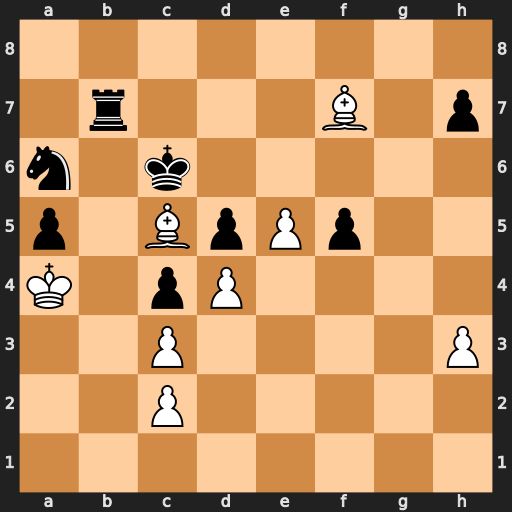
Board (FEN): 8/1r3B1p/n1k5/p1BpPp2/K1pP4/2P4P/2P5/8
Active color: w
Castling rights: -
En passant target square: -
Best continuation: Be8+ Kc7 Bd6+ Kb6 e6 Nc7 Bd7 Nxe6 Bxe6